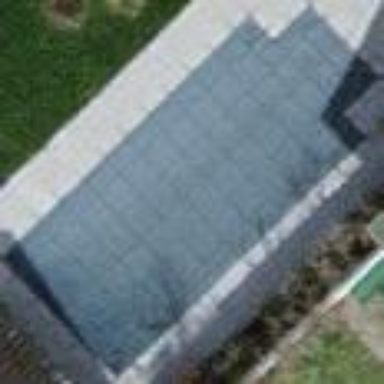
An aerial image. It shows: Outdoor swimming pool in leisure land area.